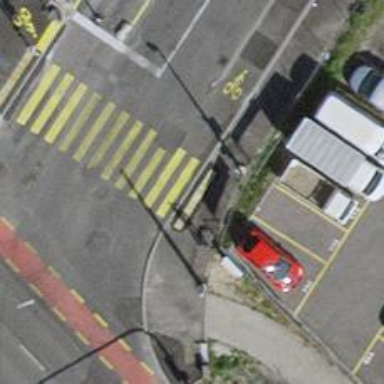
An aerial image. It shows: Kerb serving as barrier.